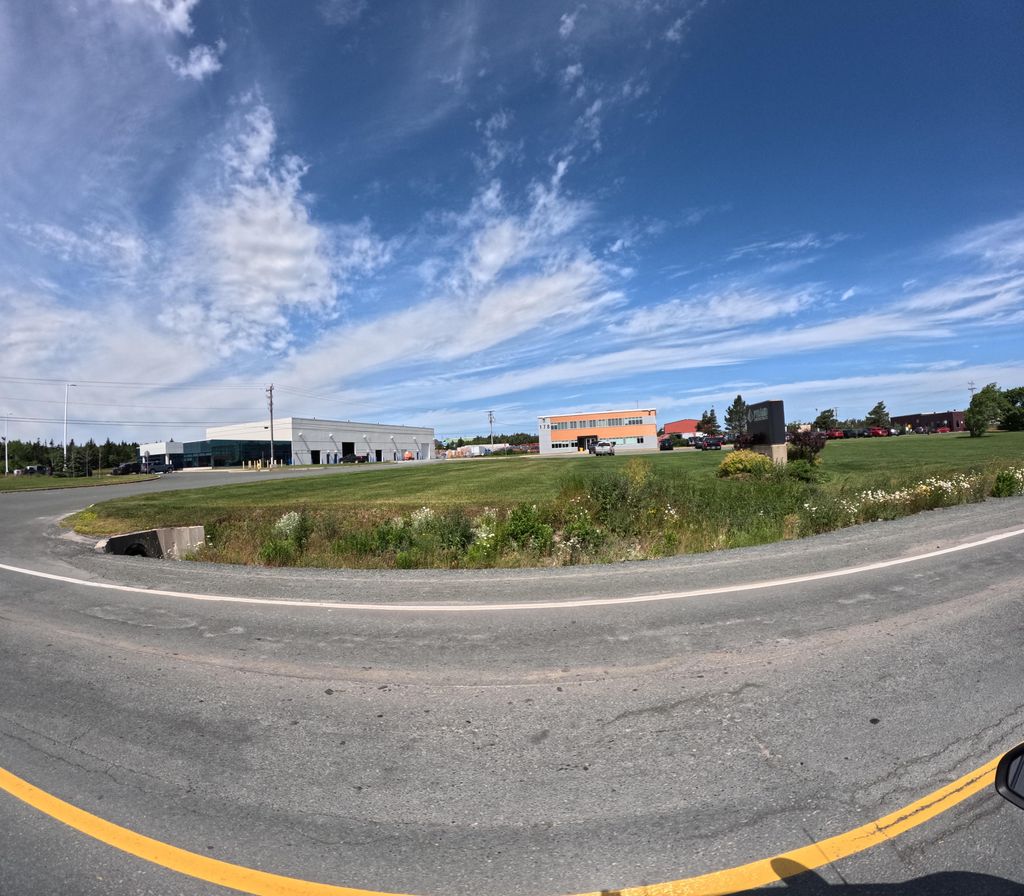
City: st_johns